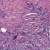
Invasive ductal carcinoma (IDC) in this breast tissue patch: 1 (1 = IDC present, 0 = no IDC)